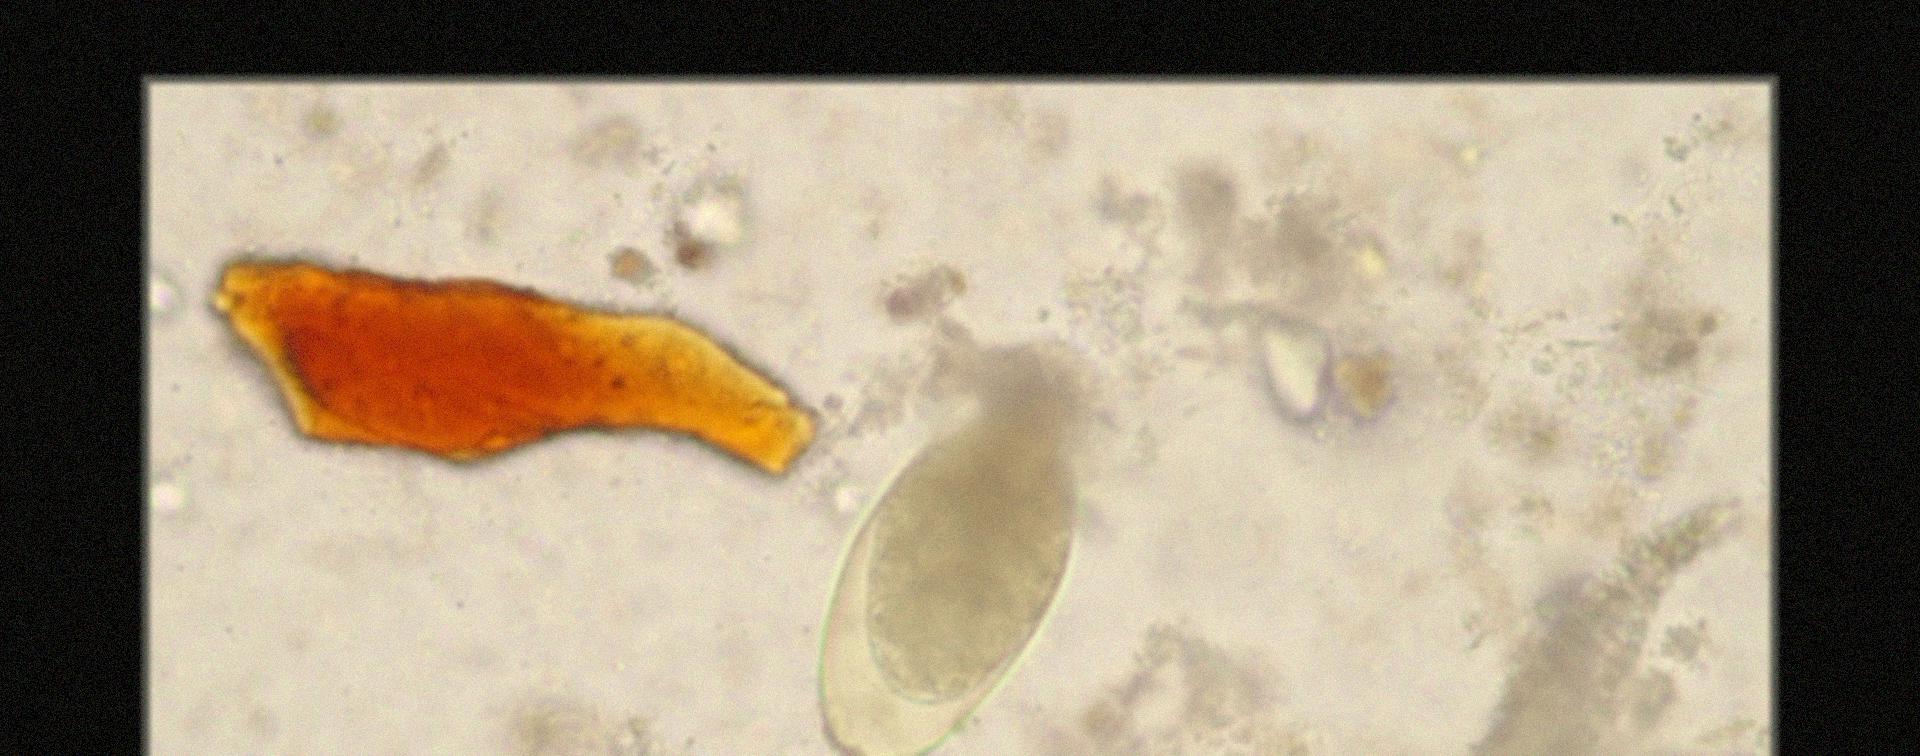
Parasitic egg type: Fasciolopsis buski